Question: could you help me with styling of ItemTemplate for listbox. I need to display data as in an image. So first item should be customized (big picture, others fonts, etc.) and below it others items.
So, how i can do it, or i should separate controls, for first item and others?

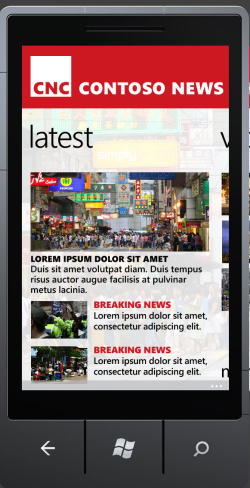
Answer: You may find the following useful "Implementing Windows Phone 7 DataTemplateSelector and CustomDataTemplateSelector" :-
<URL>